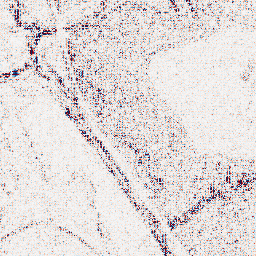
Category: wavelet
Decomposition family: wavelet_biorthogonal
Decomposition parameters: wavelet: bior4.4
level: 1
Upsampling method: cubic_mitchell
Upsampling parameters: scale: 8
Upsampling scale: 8